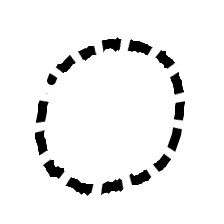
Shape: circle